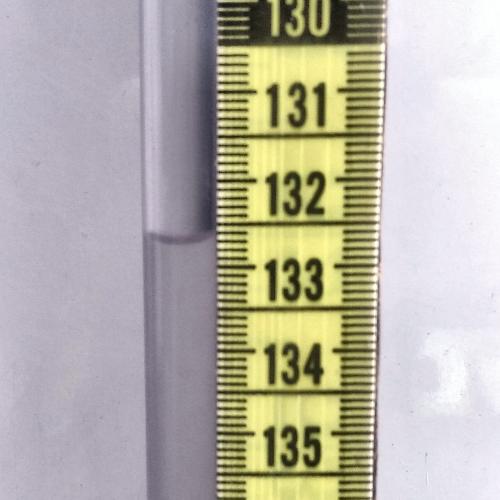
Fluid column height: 132.7 cm